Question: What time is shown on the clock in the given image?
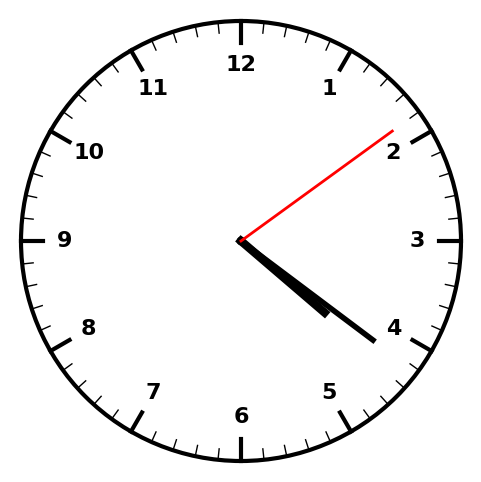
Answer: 04:21:09